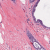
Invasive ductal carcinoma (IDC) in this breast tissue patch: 0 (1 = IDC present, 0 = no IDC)